Question: I'm developing an app with SupportMapFragment and custom view switching mechanism. Right now i styles app, to make its window to be transparent using styles.xml, but with that change i see a strange problem when using maps. When user switches it current view from one that uses map fragment to another, part of screen that was used by map on previous view becames transparent, for about 1 second.
In image below i present some description, on right i marked using yellow color situation than im talking about:

on left side is view that i present map using SupportMapFragment, on the right is one i have switched next, with 2 diffrent views(ImageView and TextView),but yellow part of TextView is transparent like my application window, su user can notice eg. apps menu. This is not what im trying to achive so Im looking way to get rid of this effect.
My code for switching views is like follows:
'''
public void switchAppView(View view){
mMainView.removeViewAt(0);
mMainView.addView(view,0);
}
'''
the mMainView is initialized in onCreate Method, by code:
'''
@Override
public void onCreate(Bundle icicle){
super.onCreate(icicle);
setContentView(R.layout.activity_main);
mMainView = (RelativeLayout) findViewById(R.id.mymain_layout);
}
'''
my activity_main.xml layout presents similar to:
'''
<RelativeLayout
android:id="@+id/mymain_layout"
android:layout_width="fill_parent"
android:layout_height="fill_parent"
>
<FrameLayout
android:id="@+id/replacable"
android:layout_width="fill_parent"
android:layout_height="fill_parent"
android:visibility="visible"
></FrameLayout>
<FrameLayout
android:id="@+id/extra"
android:layout_width="fill_parent"
android:layout_height="fill_parent"
android:visibility="invisible"
></FrameLayout>
</RelativeLayout>
'''
I tried to search clues and situations like that but I didnt find any, so if anyone can help i would be grateful, Thanks for help.
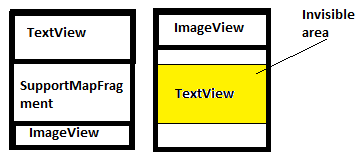
Answer: > becames transparent, for about 1 second.
I'm guessing you are using black background and you really mean it becomes black.
In that case what you see is a known issue.
You may read more about it here:
<URL>
and here:
<URL>